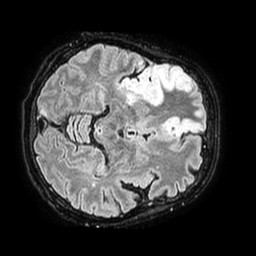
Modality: FLAIR
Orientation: axial
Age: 58
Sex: female
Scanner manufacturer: philips
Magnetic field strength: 1.5 T
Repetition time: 4.8 s
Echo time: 0.2919 s